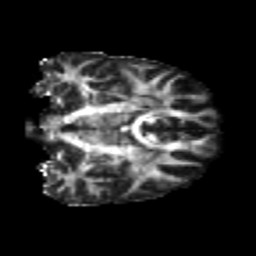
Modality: FA
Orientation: coronal
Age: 24
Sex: male
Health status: healthy
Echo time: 0.074 s